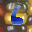
Label: 6